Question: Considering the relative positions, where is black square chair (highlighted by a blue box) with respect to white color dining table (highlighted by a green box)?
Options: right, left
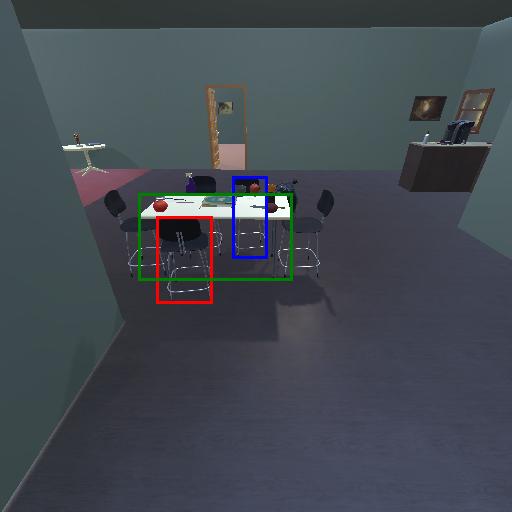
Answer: right